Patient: sex M, age 63
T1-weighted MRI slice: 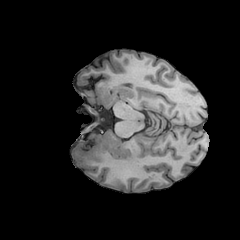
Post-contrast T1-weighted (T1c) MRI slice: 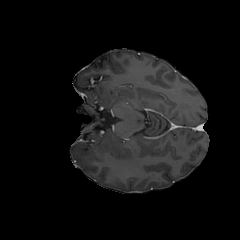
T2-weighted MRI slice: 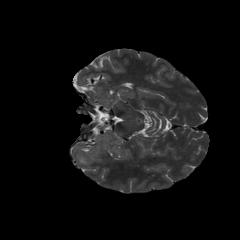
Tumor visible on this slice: no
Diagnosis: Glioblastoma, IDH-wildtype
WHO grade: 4